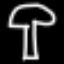
Label: mushroom